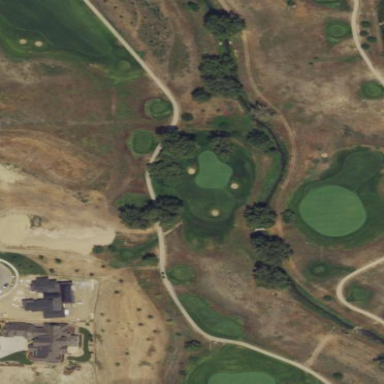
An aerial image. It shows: Rough area on grassy golf course.